Interaction volume radius: 10 \u00c5
Interaction volume height: 20 \u00c5
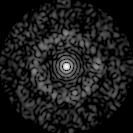
Disorder parameter: 0.8646